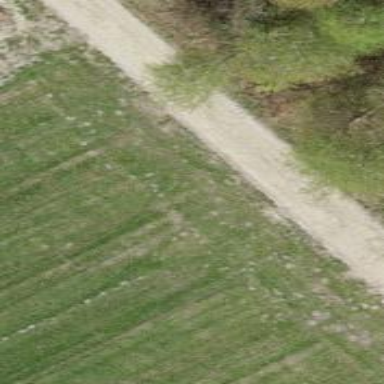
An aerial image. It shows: Track with compacted grade2 surface.